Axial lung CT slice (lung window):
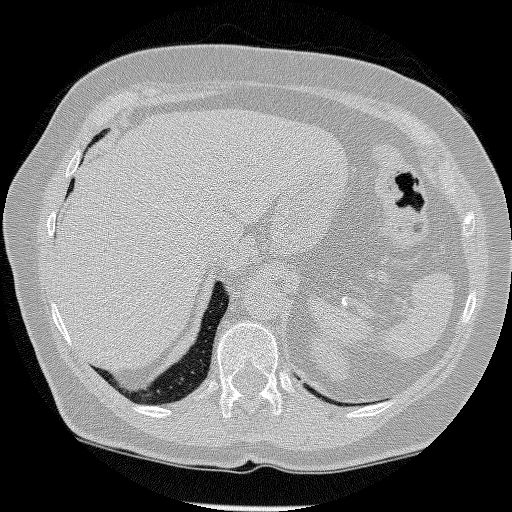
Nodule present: no